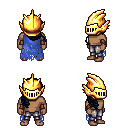
a pixel art fantasy rpg character, male body template, human, dark skin, blue tattered cape, metal pants, raven right-swept hairstyle, gold helm, cloth bracers, four views (front, back, left, right), 2x2 character sprite sheet, small pixel art, hard edges, no anti-aliasing